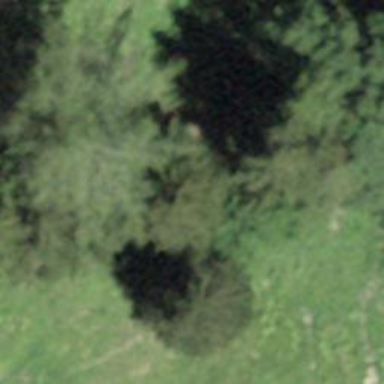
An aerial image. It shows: Forest area.